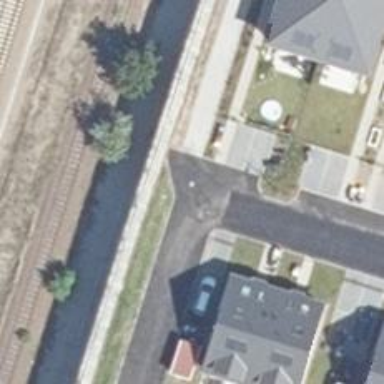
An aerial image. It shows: Residential road with asphalt surface.